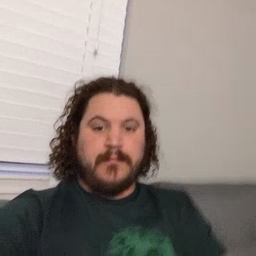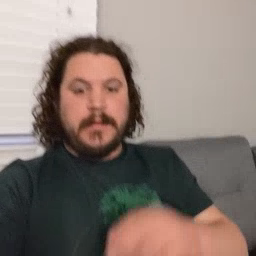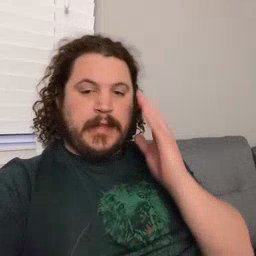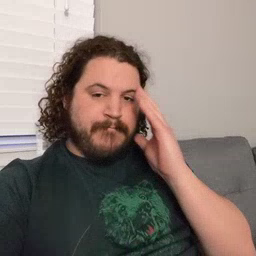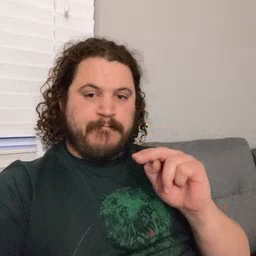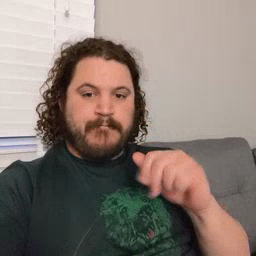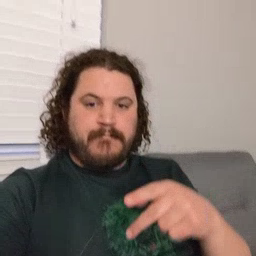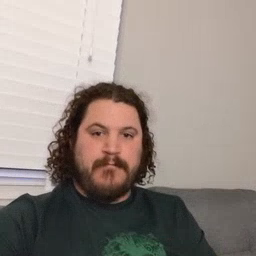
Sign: nap